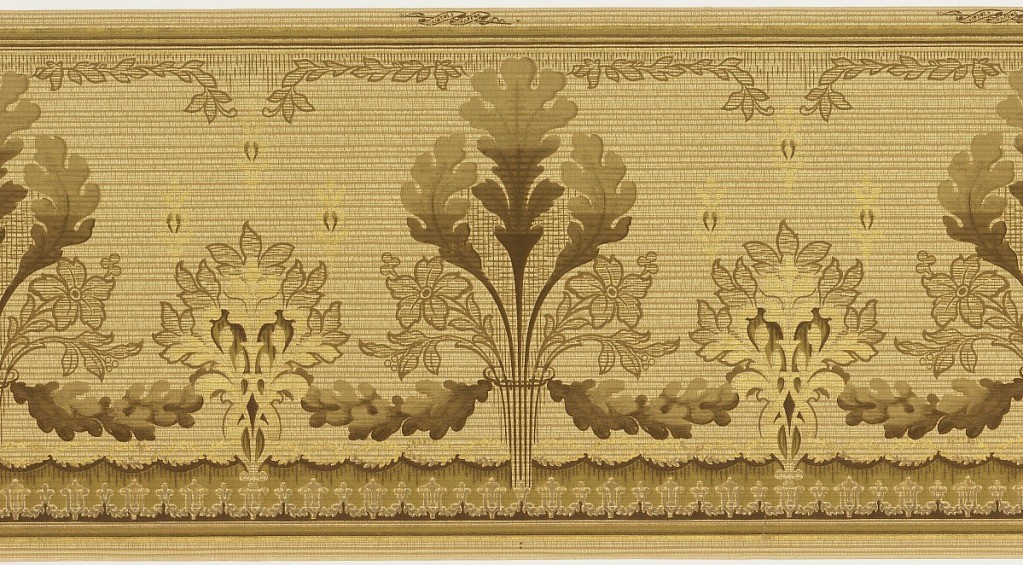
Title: Frieze
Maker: Liberty Paper & Bag Co.
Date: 1905–1915
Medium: Machine-printed paper
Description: A repetitive design of bundles of oak leaves interspersed with a geometric floral motif, all connected by oak leaves. Upon a beige ground with a geometric overlay, between complementary borders. Printed in cream, beige, brown, olive green and gold.